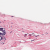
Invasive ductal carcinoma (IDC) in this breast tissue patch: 0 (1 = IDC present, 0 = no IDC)